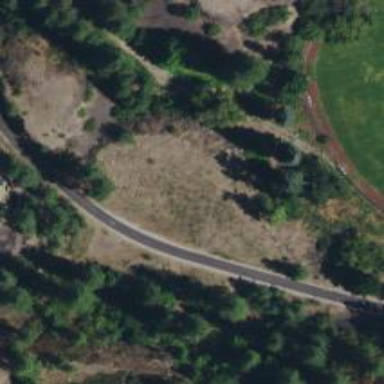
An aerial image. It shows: Asphalt cycleway alongside abandoned railway.